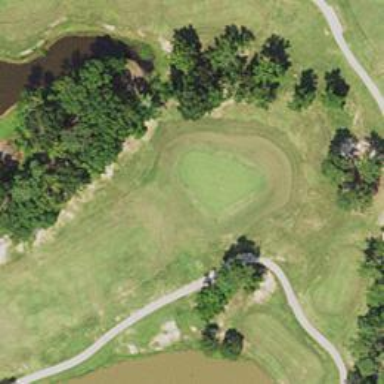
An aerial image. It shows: Golf hole.